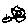
Label: hexagon